Field crop: tomato
Growth stage: 1
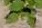
Species: solanum